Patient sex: M
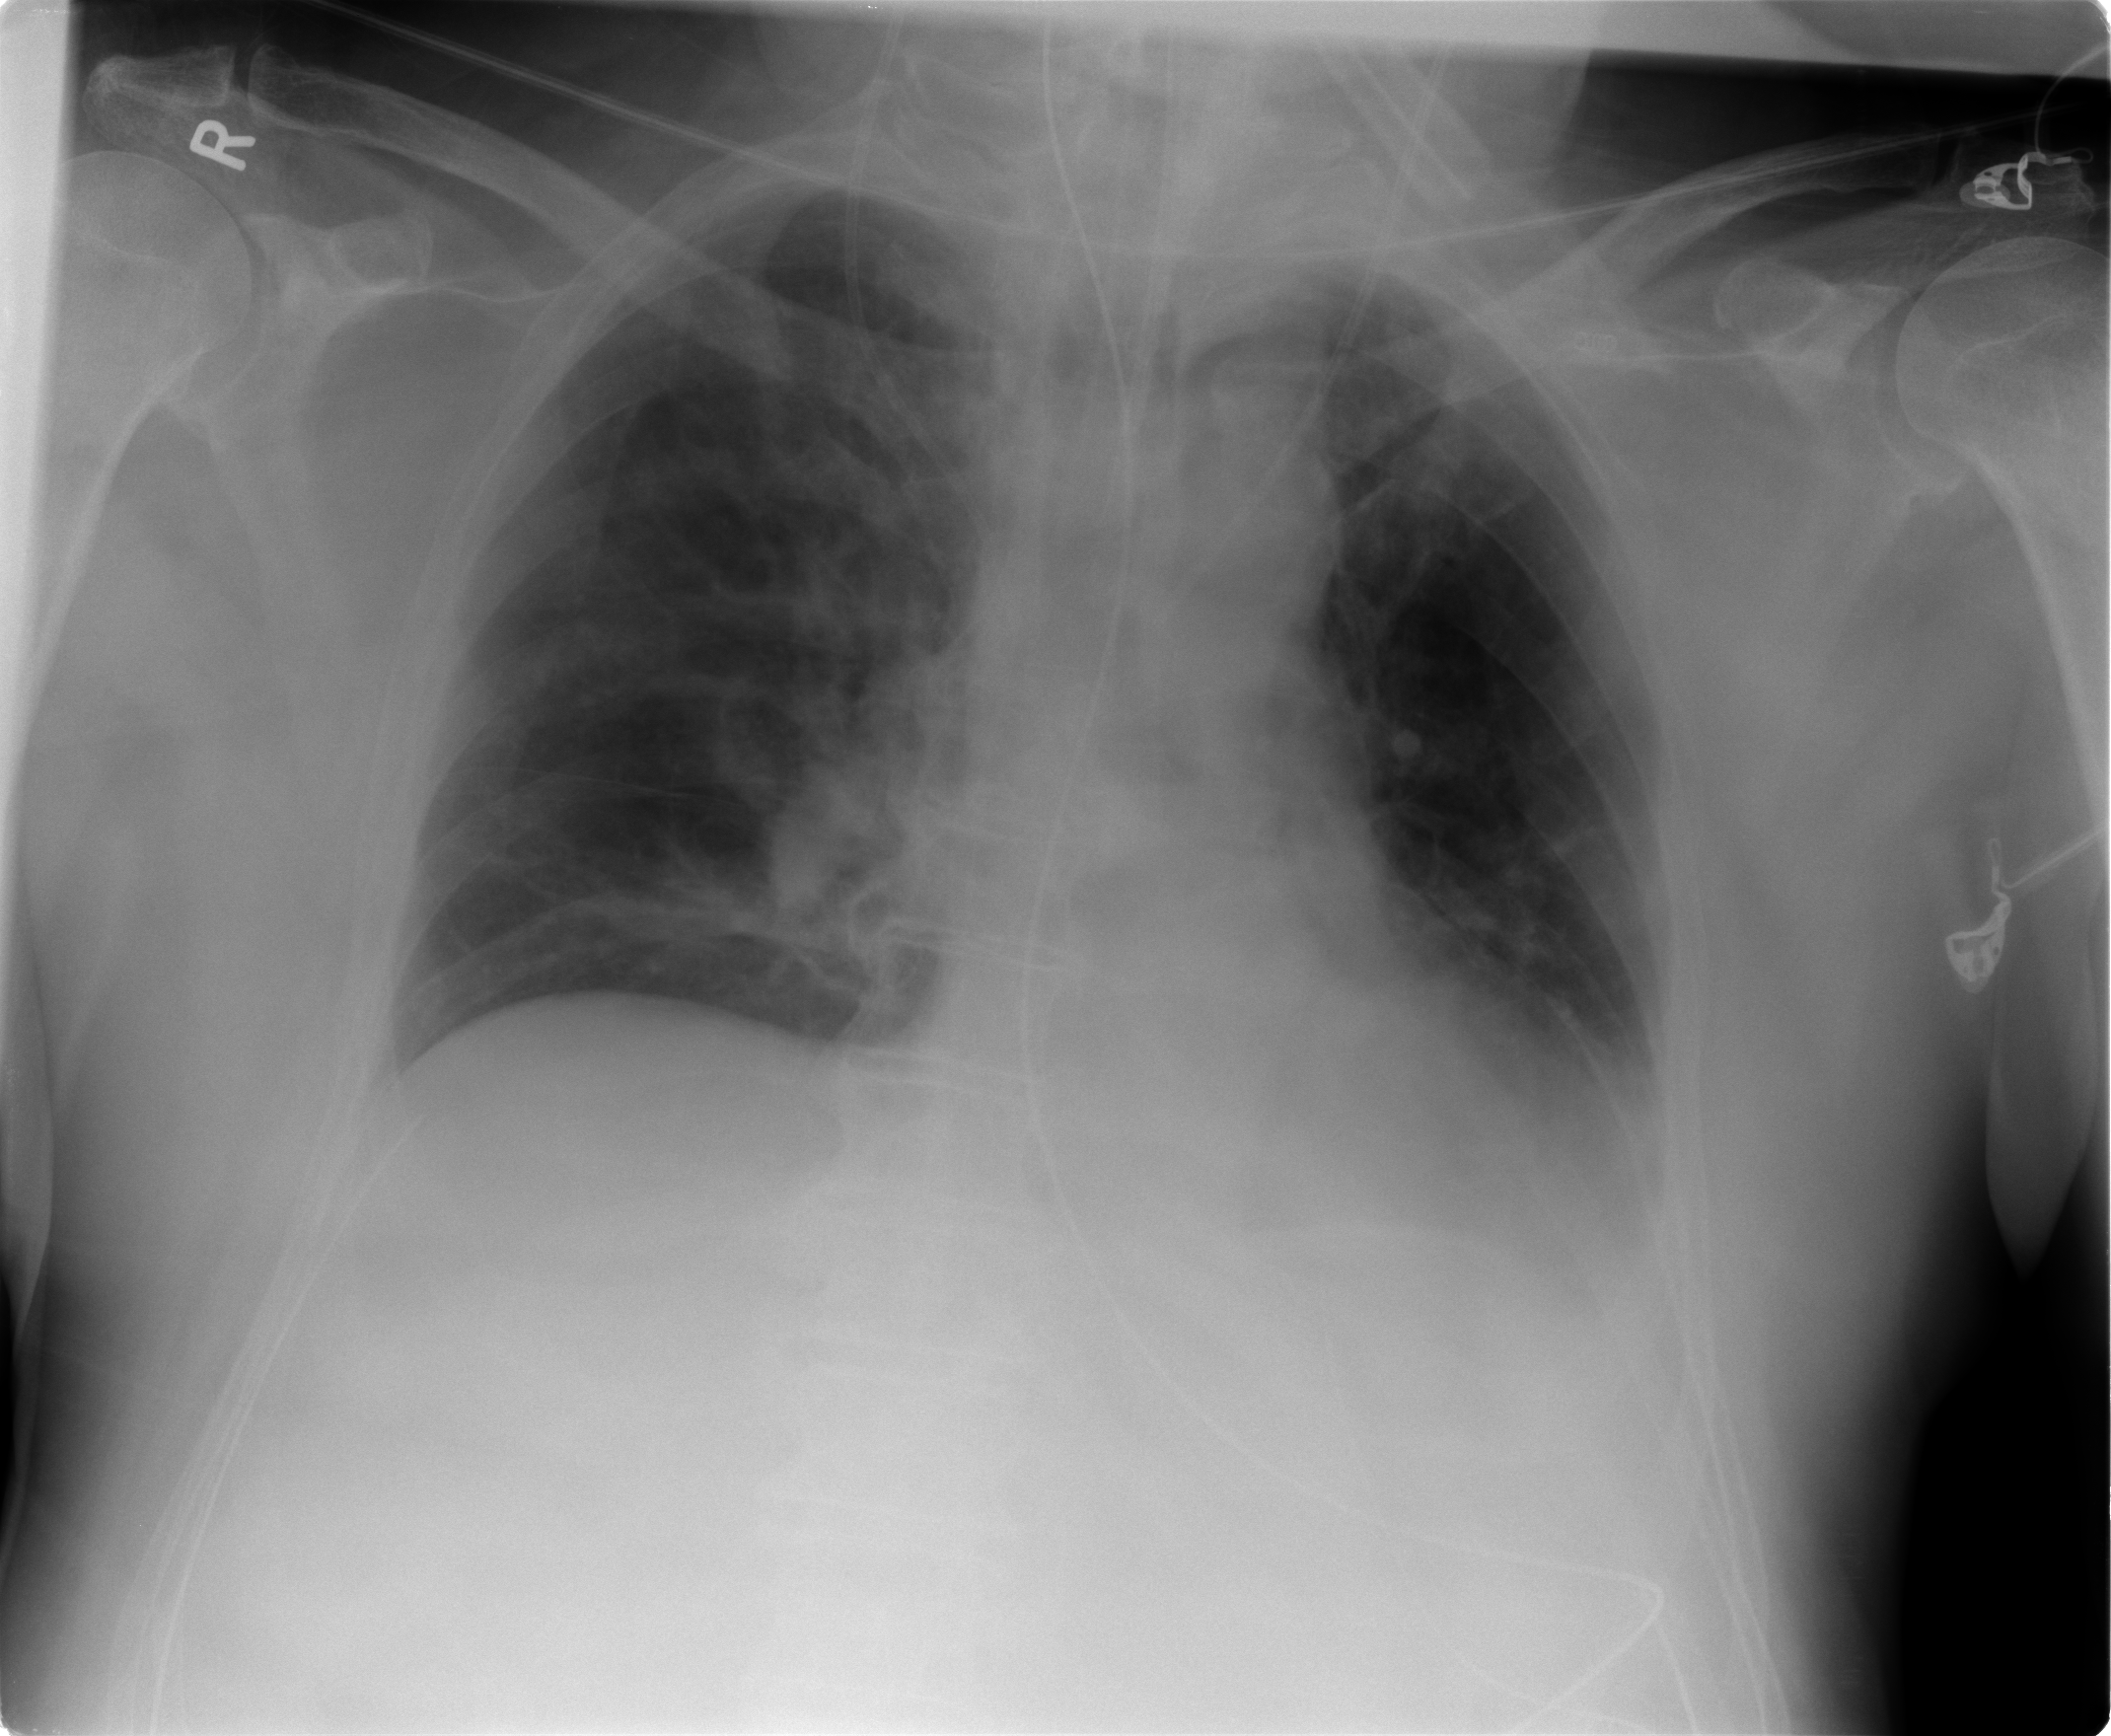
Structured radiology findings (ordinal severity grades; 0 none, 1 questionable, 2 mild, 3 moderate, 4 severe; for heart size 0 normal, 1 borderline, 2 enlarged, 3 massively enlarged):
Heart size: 0
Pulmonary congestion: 2
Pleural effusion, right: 0
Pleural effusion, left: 2
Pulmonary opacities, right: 0
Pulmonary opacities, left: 0
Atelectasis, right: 2
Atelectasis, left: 1